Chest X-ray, AP view. Patient: 76 years old, sex M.
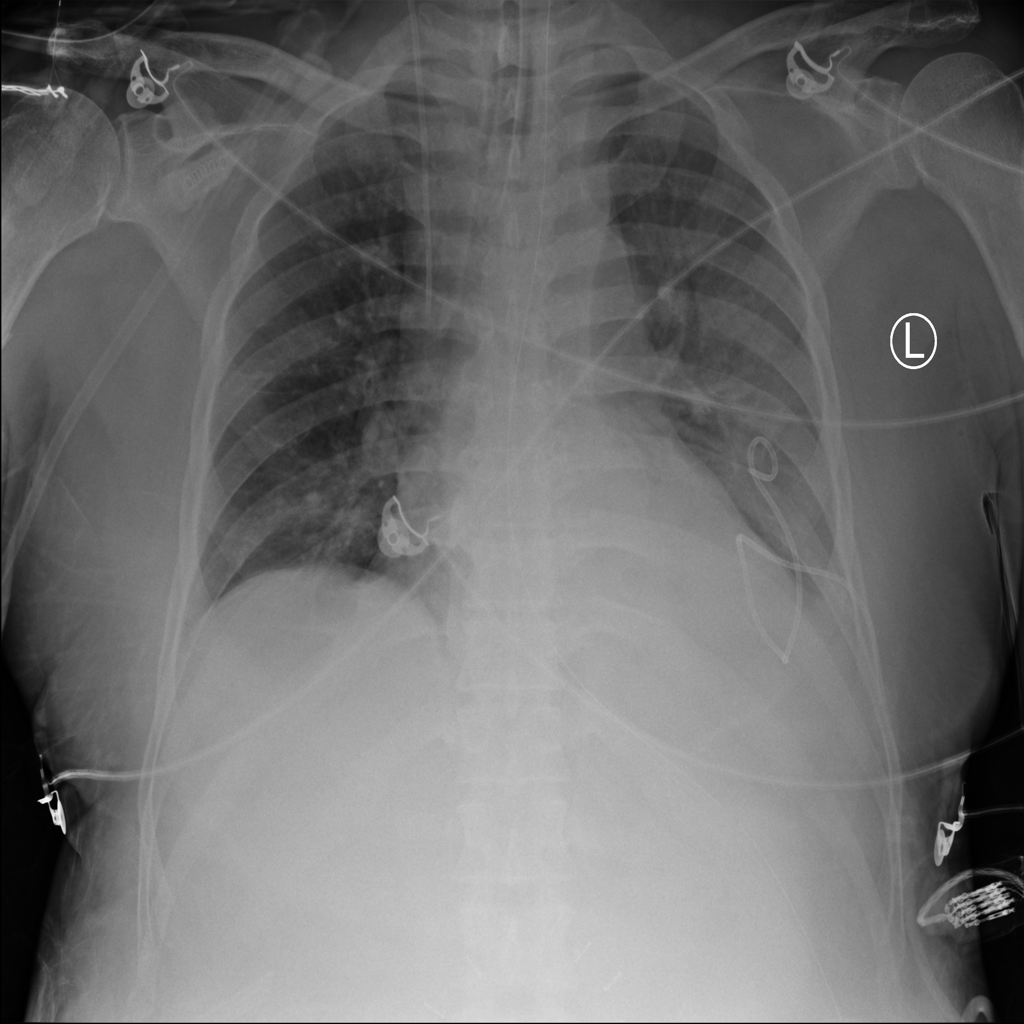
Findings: Atelectasis, Effusion, Infiltration